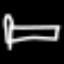
Label: bed